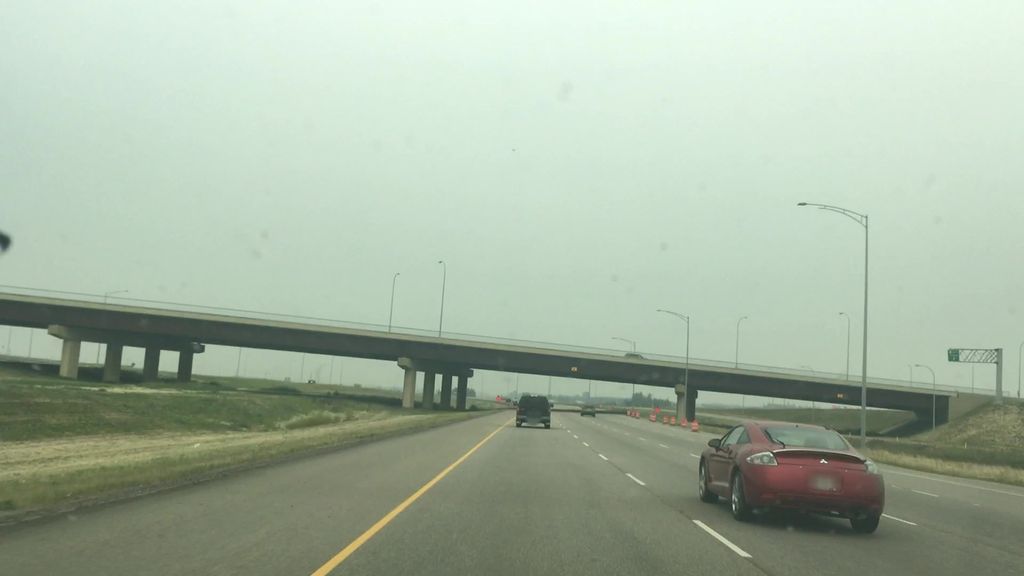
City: edmonton